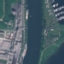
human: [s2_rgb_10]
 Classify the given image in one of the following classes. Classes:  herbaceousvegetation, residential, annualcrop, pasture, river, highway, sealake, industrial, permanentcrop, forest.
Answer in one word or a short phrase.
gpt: River